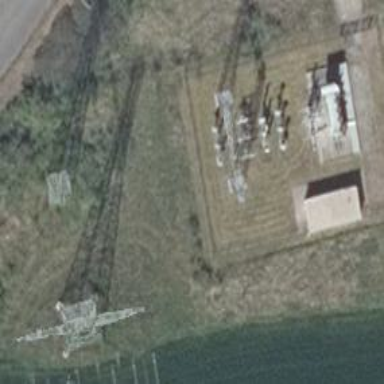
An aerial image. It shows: Power line with three cables.